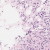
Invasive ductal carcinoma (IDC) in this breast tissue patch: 1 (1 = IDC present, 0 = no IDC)